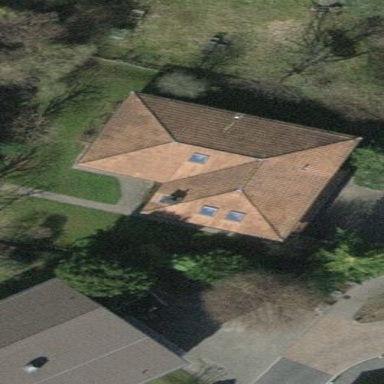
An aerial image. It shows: Detached building.